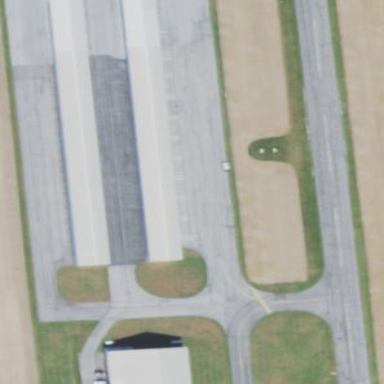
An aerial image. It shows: Apron area at the airport with paved surface.